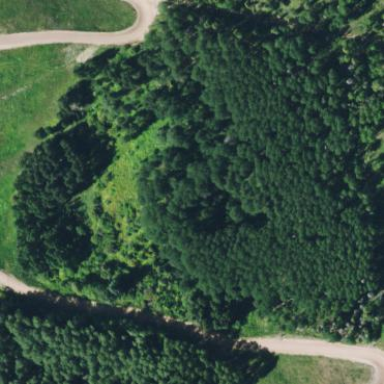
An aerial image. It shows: Woodland consisting mainly of needle-leaved trees.